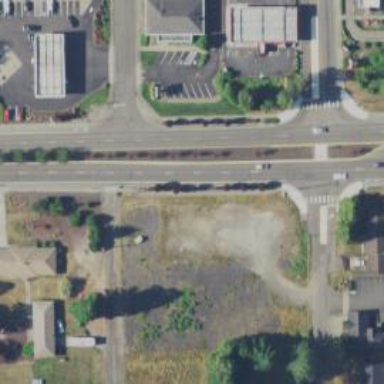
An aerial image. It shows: Retail area along trunk highway.